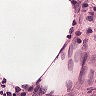
Metastatic tissue present: no